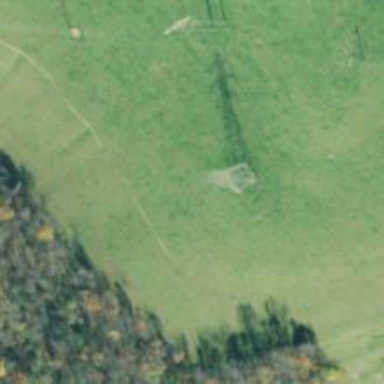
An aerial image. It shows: Lattice structure tower used for power transmission.